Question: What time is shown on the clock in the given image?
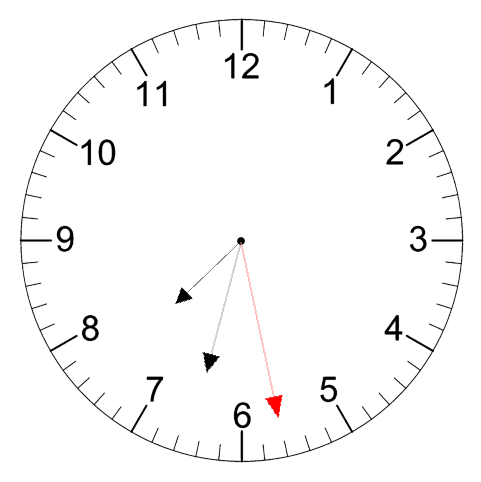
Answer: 07:32:28